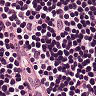
Metastatic tissue present: no